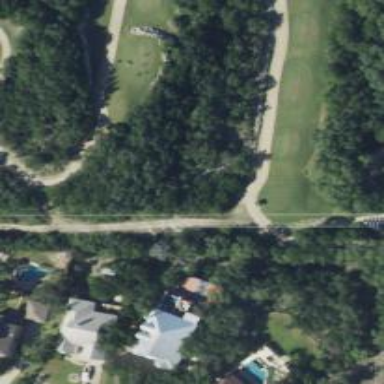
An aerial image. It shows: Path for both road and golf.